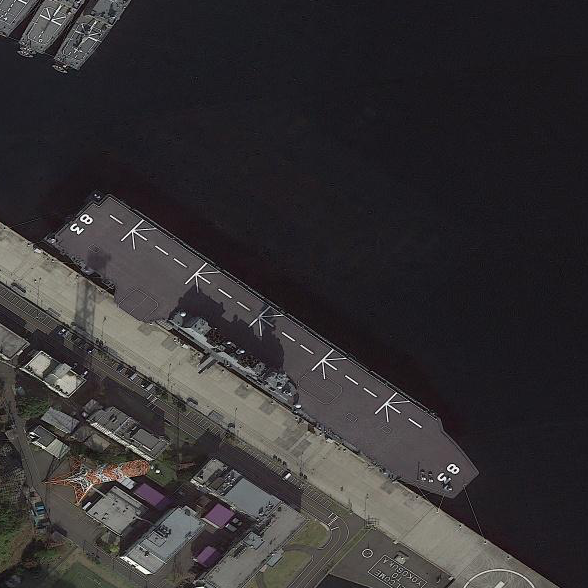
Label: assault